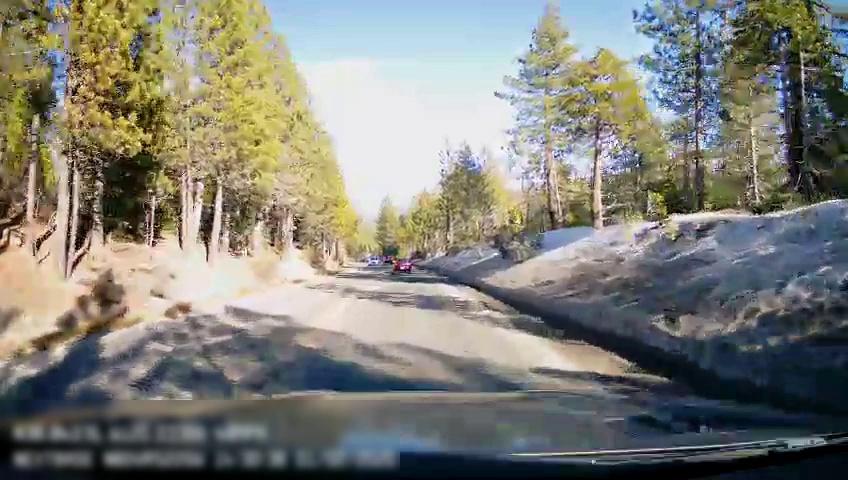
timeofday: Day
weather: Sunny
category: Drivable Space
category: Vehicles | Car
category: Vehicles | SUV